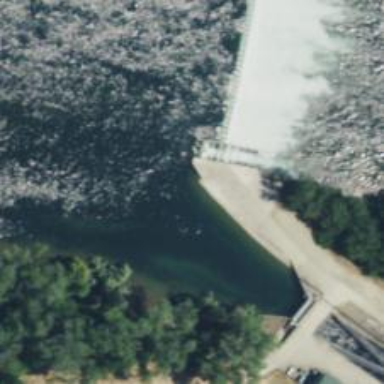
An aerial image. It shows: Dam along waterway.